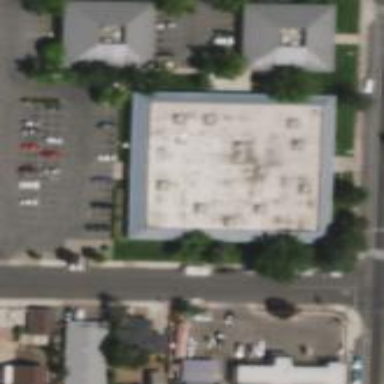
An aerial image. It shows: Clinic building.